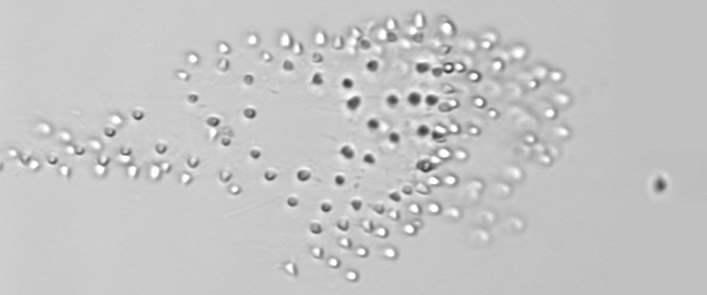
Label: Parvicorbicula_socialis